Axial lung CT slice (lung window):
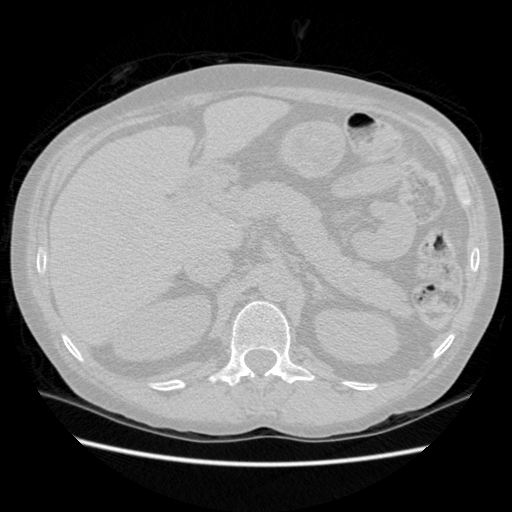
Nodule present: no